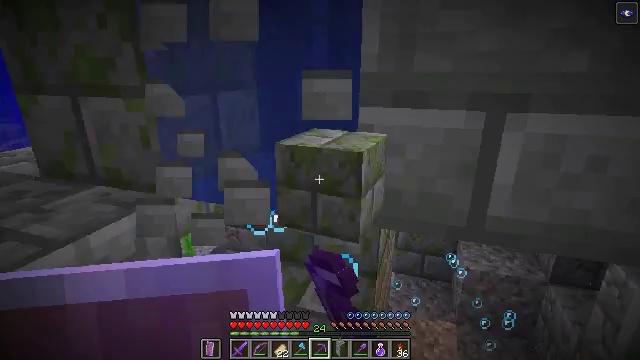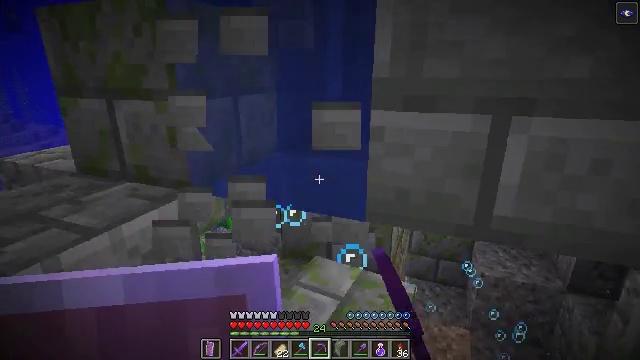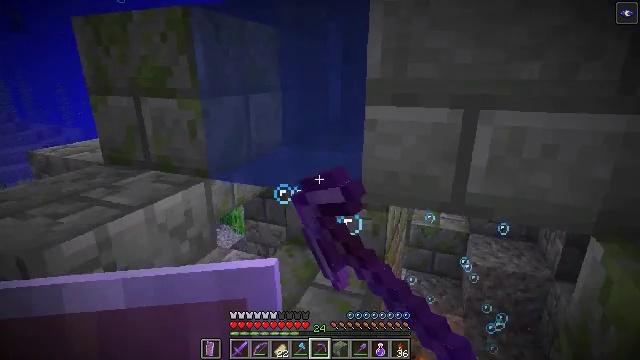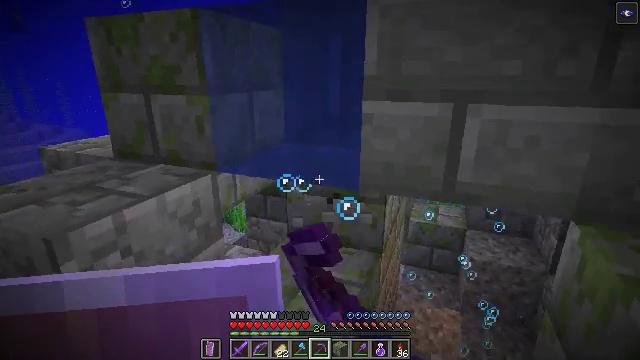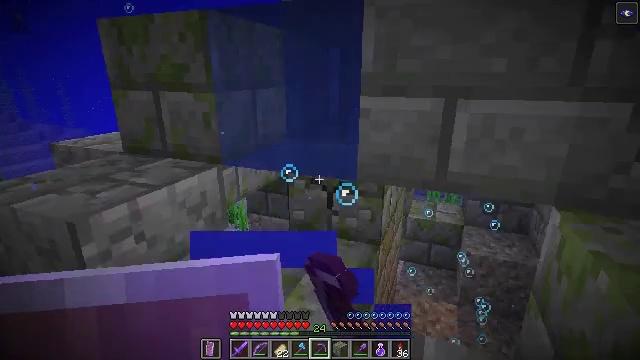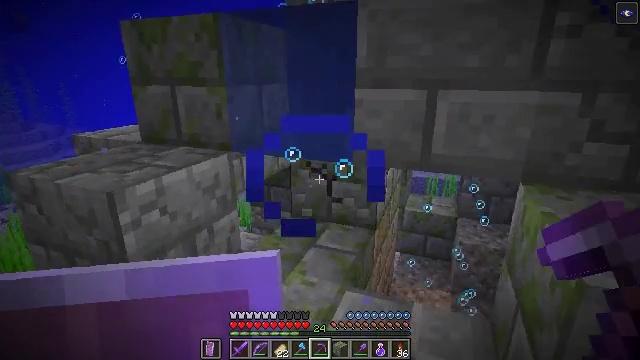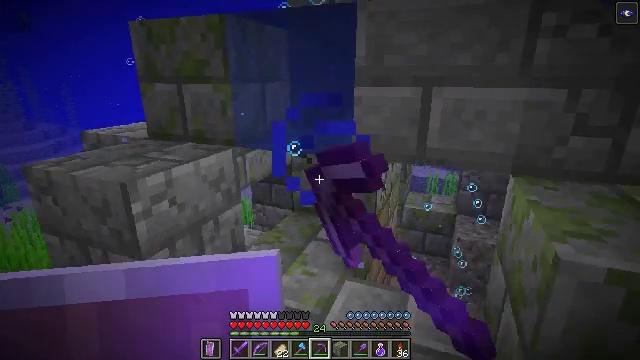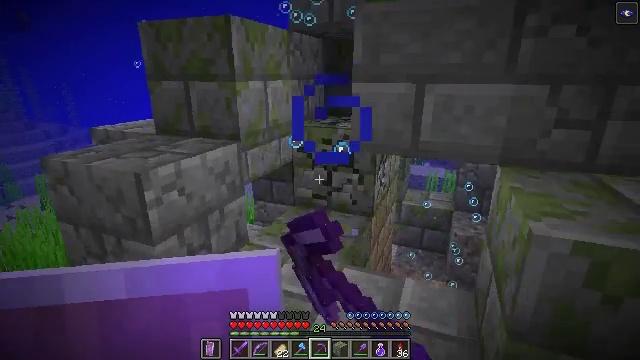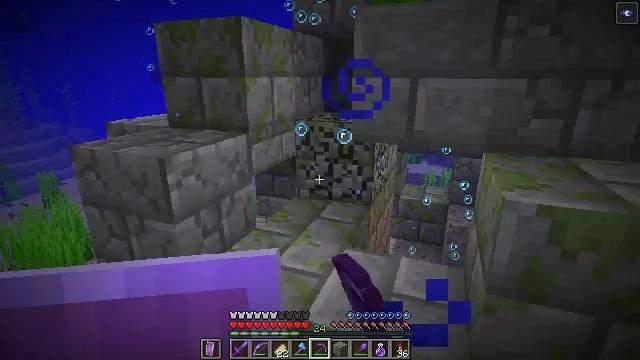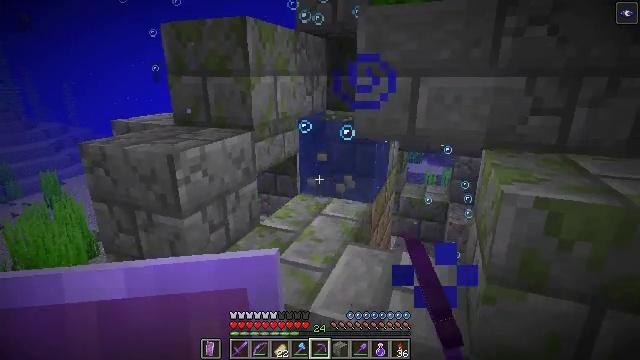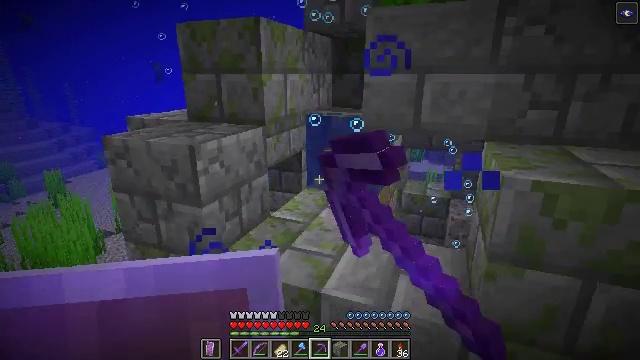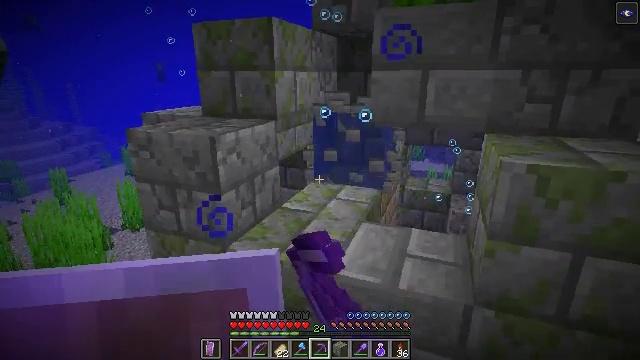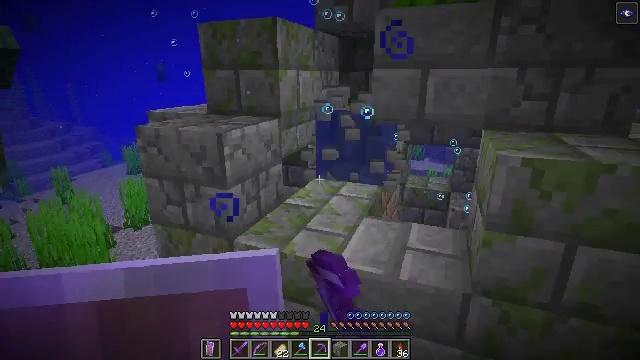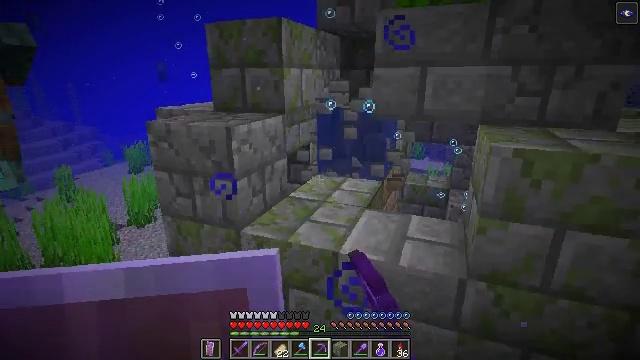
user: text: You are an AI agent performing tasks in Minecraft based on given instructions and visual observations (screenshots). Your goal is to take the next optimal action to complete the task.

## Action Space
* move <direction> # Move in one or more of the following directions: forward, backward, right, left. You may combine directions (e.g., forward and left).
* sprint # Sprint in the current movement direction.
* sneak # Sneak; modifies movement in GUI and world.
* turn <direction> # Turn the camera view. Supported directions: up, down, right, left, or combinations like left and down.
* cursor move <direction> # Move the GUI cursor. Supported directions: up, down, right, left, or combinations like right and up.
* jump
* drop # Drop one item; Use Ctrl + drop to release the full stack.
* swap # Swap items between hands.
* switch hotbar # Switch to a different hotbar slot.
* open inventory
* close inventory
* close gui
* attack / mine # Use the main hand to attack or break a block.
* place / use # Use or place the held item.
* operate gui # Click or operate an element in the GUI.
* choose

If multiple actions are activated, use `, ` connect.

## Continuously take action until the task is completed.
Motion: motion action
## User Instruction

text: Collect mossy stone bricks for building.
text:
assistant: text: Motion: move back, turn left, attack / mine
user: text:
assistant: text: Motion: move back, attack / mine
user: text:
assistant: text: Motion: move back, attack / mine
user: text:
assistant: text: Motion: move back, attack / mine
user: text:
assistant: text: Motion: move back, attack / mine
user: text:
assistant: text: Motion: move back, attack / mine
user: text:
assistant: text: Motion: move back, attack / mine
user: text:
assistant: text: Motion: move back and move left, attack / mine
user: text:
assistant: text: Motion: move back and move left, attack / mine
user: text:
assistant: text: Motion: move back and move left, attack / mine
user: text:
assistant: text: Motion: move back, attack / mine
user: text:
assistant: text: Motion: move back, attack / mine
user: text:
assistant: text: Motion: move back, attack / mine
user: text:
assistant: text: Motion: attack / mine